Field crop: tomato
Growth stage: 1
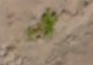
Species: portulaca